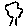
Label: tree